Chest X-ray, PA view. Patient: 49 years old, sex M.
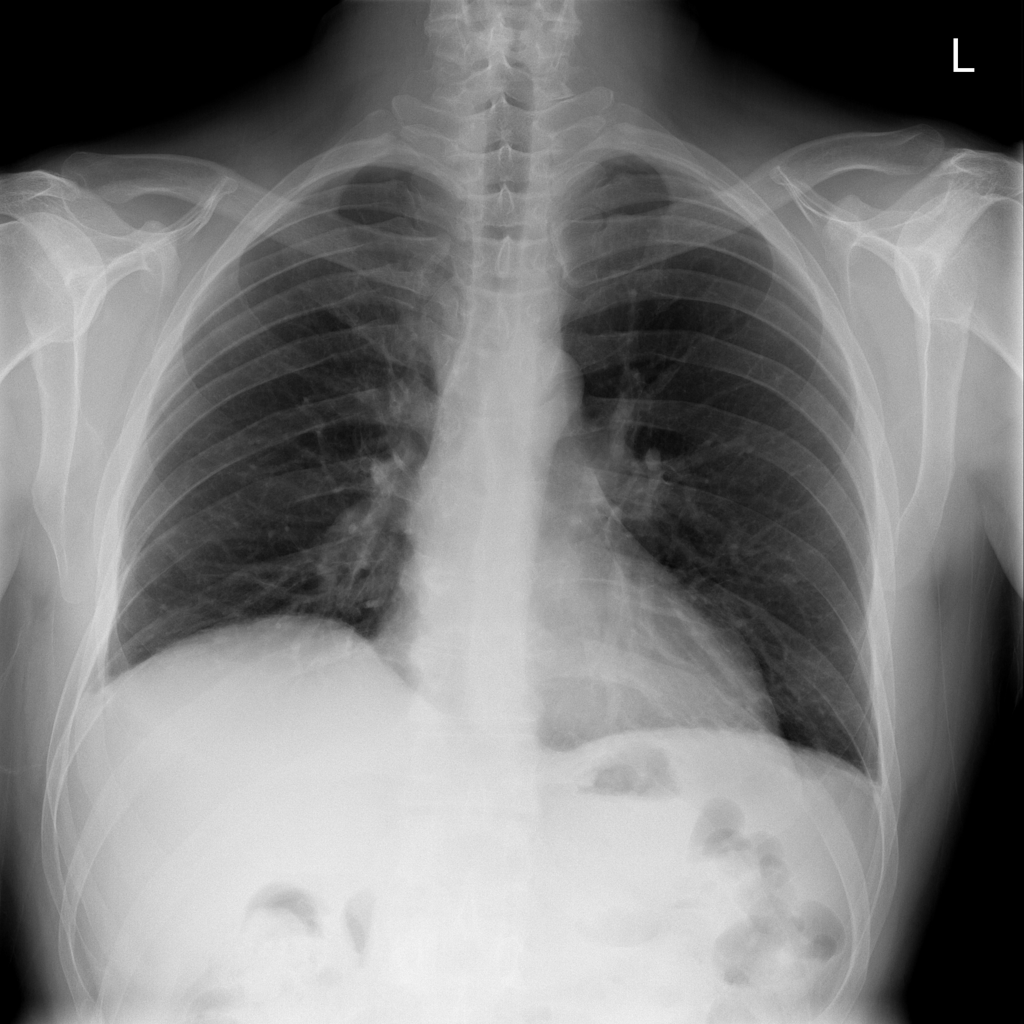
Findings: Infiltration